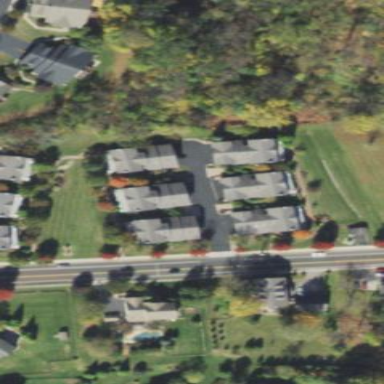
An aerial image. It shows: Condominium in residential area.